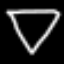
Label: diamond